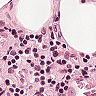
Metastatic tissue present: no